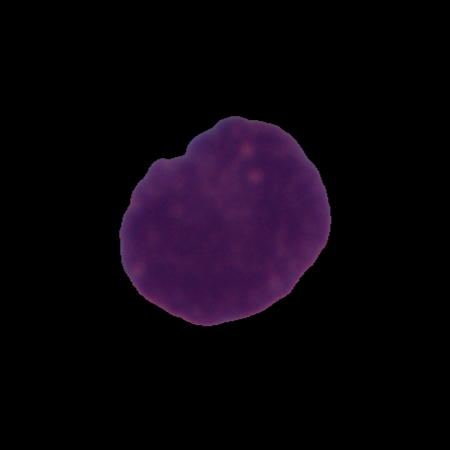
Label: cancer